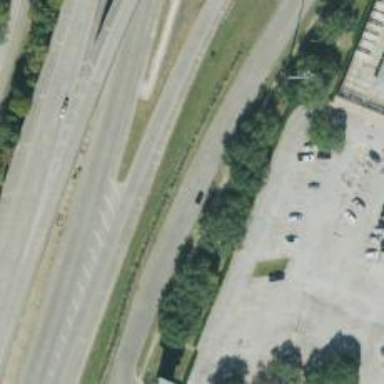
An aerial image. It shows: Secondary road with frontage road.